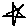
Label: star